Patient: sex F, age 44
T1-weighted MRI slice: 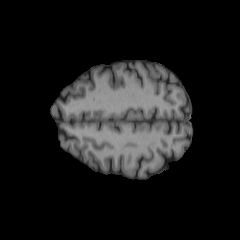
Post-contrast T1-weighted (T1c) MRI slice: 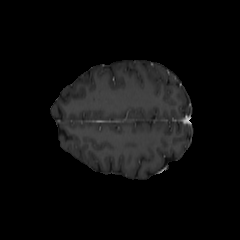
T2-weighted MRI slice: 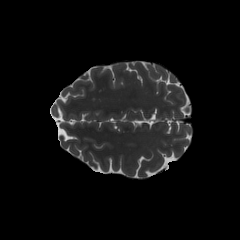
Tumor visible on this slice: no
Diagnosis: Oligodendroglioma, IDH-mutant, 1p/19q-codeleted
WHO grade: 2